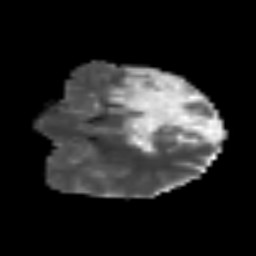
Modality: MD
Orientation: coronal
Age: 49
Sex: male
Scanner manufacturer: siemens
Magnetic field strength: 3 T
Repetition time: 3.2 s
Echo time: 0.081 s